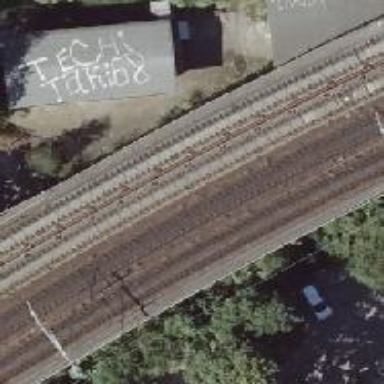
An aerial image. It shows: Viaduct bridge for light rail system with electrified rails. The railway is equipped with ballastless tracks.